Question: I have to create a reusable component that tries to achieve this goal: I have a column that can have content that's larger than the screen height. On the bottom of the screen we have panel with gradient background that can contain button or something else (it's basically a slot in the component). This bottom panel have to be always visible on the screen, and in case of the column being bigger than screen - bottom panel have to be on the top of this column. Gradient background does a nice UX effect so user knows what is going on. It looks like that:

I have that solved, but here's the challenge. The column content have to be scrollable to be on top of the bottom panel when scrolled to the end. Current solution I have is to add a spacer on the bottom of this column. This spacer have the calculated height of the bottom parent. And here's the issue - right now we have calculation done in 'onSizeChanged' which basically results in additional frame needed for the spacer to have correct size.
We did not observe any negative impact of that performance or UX wise. The spacer height calculation never does anything that user can see, but I still want to solve that properly.
AFAIK this can be done using custom 'Layout', but that seems a little bit excessive for what I want to achieve. Is there another way to do this properly?
Current solution:
'''
@Composable
fun FloatingPanelColumn(
modifier: Modifier = Modifier,
contentModifier: Modifier = Modifier,
contentHorizontalAlignment: Alignment.Horizontal = Alignment.Start,
bottomPanelContent: @Composable ColumnScope.() -> Unit,
content: @Composable ColumnScope.() -> Unit
) {
val scrollState = rememberScrollState()
var contentSize by remember {
mutableStateOf(1)
}
Box(modifier) {
Column(
modifier = Modifier
.fillMaxSize()
.verticalScroll(state = scrollState)
.then(contentModifier),
horizontalAlignment = contentHorizontalAlignment,
) {
content()
val contentSizeInDp = with(LocalDensity.current) { contentSize.toDp() }
Spacer(modifier = Modifier.height(contentSizeInDp))
}
Column(
horizontalAlignment = Alignment.CenterHorizontally,
modifier = Modifier
.fillMaxWidth()
.onSizeChanged {
contentSize = it.height
}
.wrapContentHeight()
.align(Alignment.BottomStart)
.background(
brush = Brush.verticalGradient(
colors = listOf(
Color(0x00FAFCFF),
Color(0xFFF6F9FB),
)
)
),
content = bottomPanelContent
)
}
}
'''
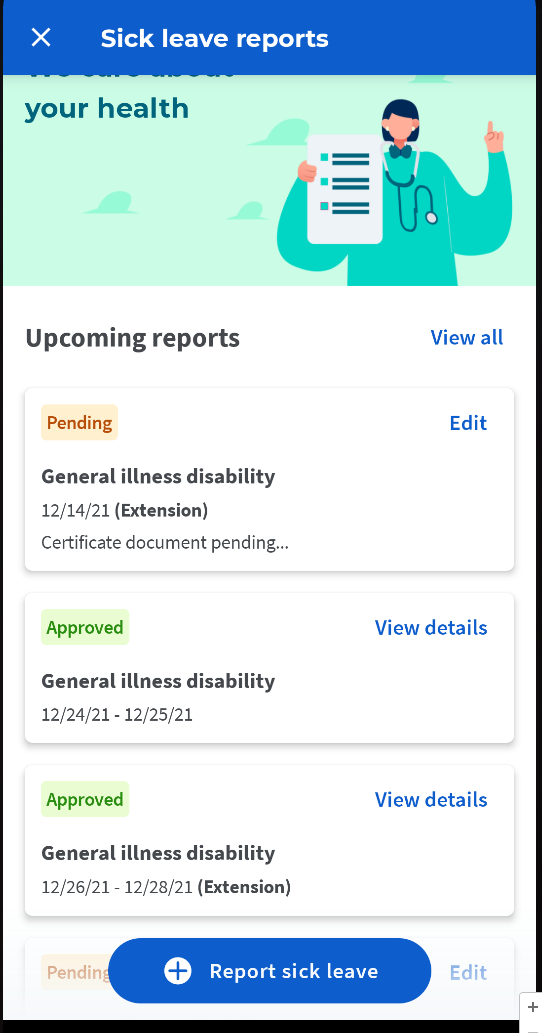
Answer: The best way to depend on an other view size during layout is using 'SubcomposeLayout':
'''
SubcomposeLayout { constraints ->
// subcompose the view you need to measure first
val bottomPanel = subcompose("bottomPanel") {
Column(
// ...
)
}[0].measure(constraints)
// use calculated value in next views layout, like bottomPanel.height
val mainList = subcompose("mainList") {
LazyColumn(
contentPadding = PaddingValues(bottom = bottomPanel.height.toDp())
) {
// ...
}
}[0].measure(constraints)
layout(mainList.width, mainList.height) {
mainList.place(0, 0)
bottomPanel.place(
(mainList.width - bottomPanel.width) / 2,
mainList.height - bottomPanel.height
)
}
}
'''